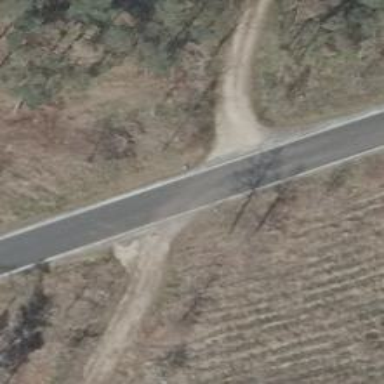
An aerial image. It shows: Asphalt road classified as tertiary.